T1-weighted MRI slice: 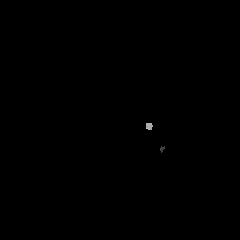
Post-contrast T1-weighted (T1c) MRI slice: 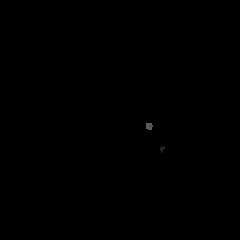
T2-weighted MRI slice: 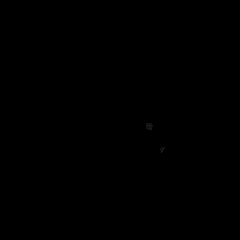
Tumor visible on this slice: no